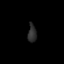
Tissue: lung
Cell type: Endothelial cells
Senescence score: 0.5672
Nuclear area (px): 152
Mean DAPI intensity: 44.842